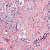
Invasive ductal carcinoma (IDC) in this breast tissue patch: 0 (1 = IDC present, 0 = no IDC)